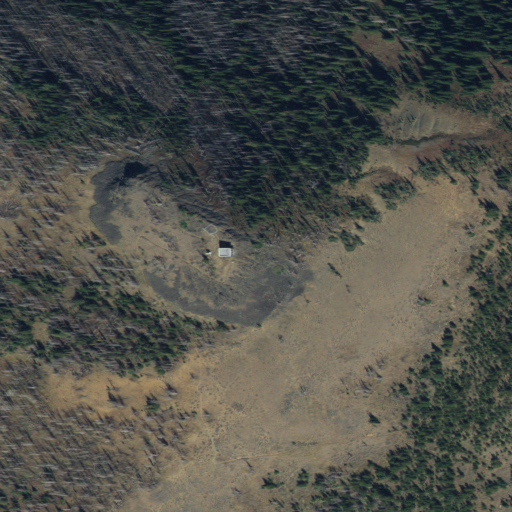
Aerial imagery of mountain in Idaho named Hershey Point containing shrub, grassland, and evergreen forest